Current action and preconditions to check: path_clear

Your task: For each precondition in the list above, predict whether it will hold at this action.

Consider the current scene as observed from the mobile robot's camera, and analyze the predicted future states of all dynamic agents (e.g., people, animals, vehicles, or any moving entities) within the NEXT SECOND.

IMPORTANT: Only answer "very likely" if you are absolutely certain—based on strong, clear evidence—that a dynamic agent will violate the precondition in the predicted future state. Do NOT answer "very likely" for unlikely, ambiguous, or low-probability risks.

Ask yourself for each precondition: Is there a high probability, with clear and convincing evidence, that the predicted future states of any dynamic agent will interfere with the predicted future state of the currently executing action within the NEXT SECOND, causing that precondition to fail?

Assess the risk level based on these predictions. Use "likely" or "very likely" if motions create a clear risk of interference.

Use "neutral" or "improbable" if agents are nearby but their predicted paths are clearly diverging or non-conflicting.

Failure Risk Categories: "very improbable", "improbable", "neutral", "likely", "very likely"

Answer Format: Output ONLY the probability_of_failure value from these categories: "very improbable", "improbable", "neutral", "likely", "very likely"

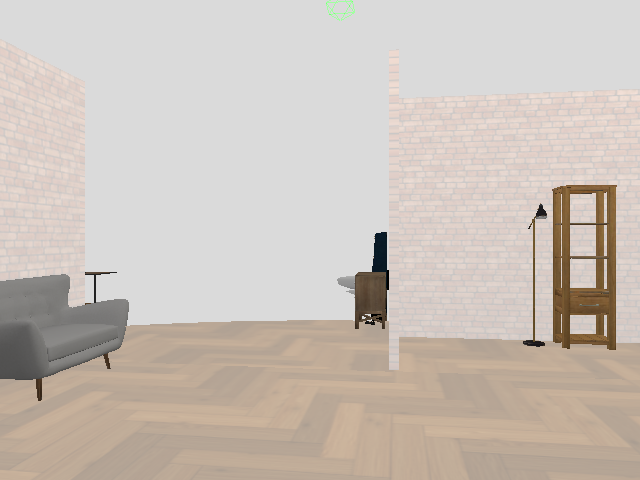

Answer: very improbable